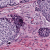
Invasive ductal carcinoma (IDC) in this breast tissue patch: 0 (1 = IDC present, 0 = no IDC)